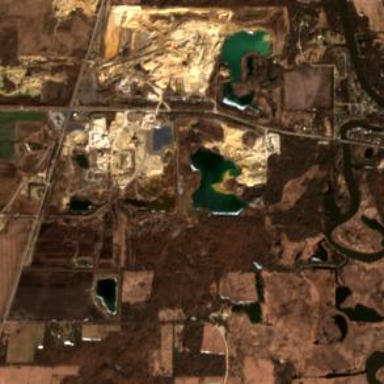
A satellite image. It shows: Quarry used for extracting gravel and sand resources.